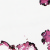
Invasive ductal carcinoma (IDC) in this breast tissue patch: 0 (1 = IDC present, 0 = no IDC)